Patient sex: M
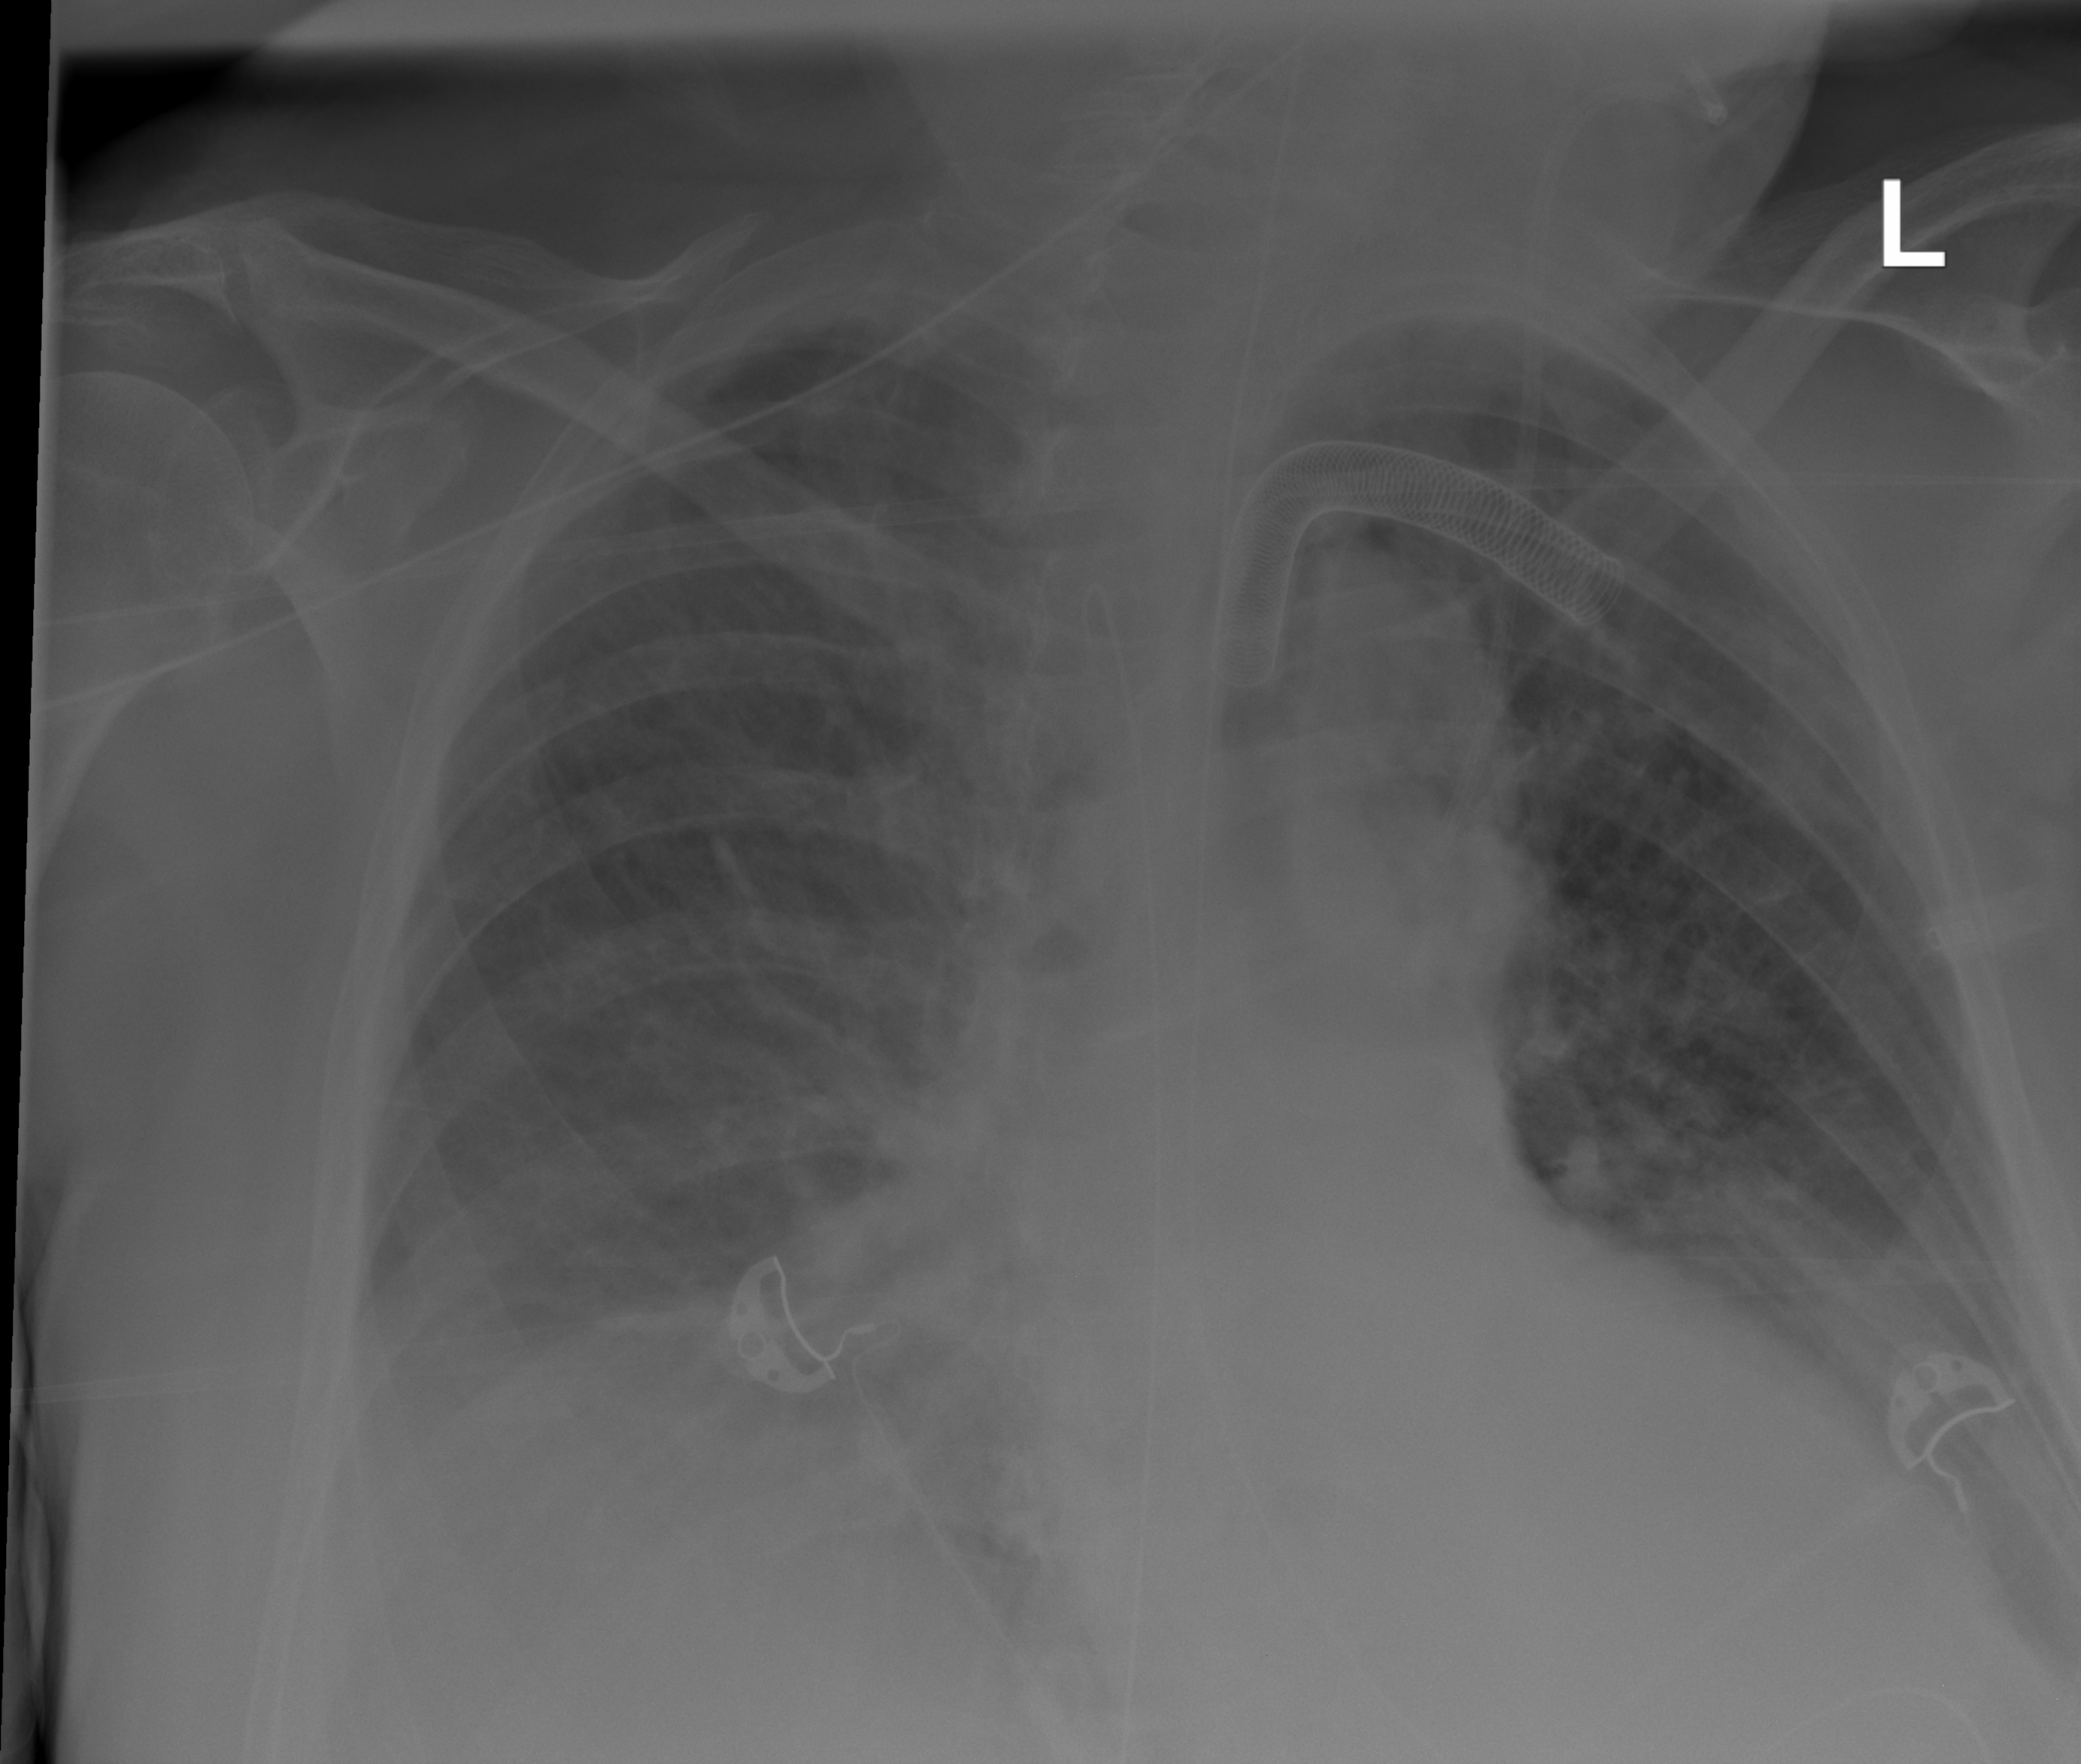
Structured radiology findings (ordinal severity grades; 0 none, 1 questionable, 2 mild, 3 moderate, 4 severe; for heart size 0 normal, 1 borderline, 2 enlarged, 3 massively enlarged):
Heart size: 0
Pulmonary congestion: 2
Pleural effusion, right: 1
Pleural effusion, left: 0
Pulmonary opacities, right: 2
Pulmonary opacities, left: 0
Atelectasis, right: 2
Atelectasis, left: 0